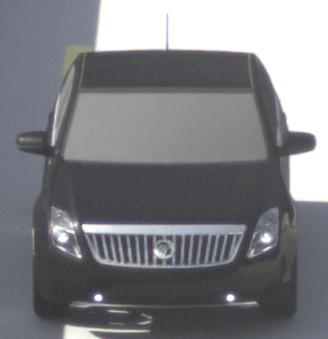
Make: Mercury
Model: Milan
Detailed model: -
Model produced from: 2009
Model produced until: 2010
Doors: 4
Color: black
Road condition: dry road
Daytime: morning or afternoon
Contrast: medium contrast